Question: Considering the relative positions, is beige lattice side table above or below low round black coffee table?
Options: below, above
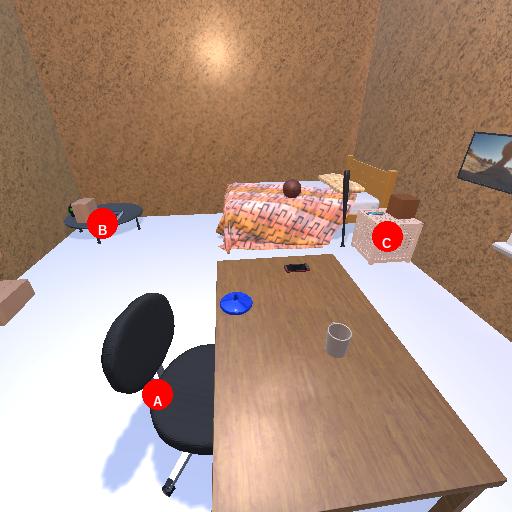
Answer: below